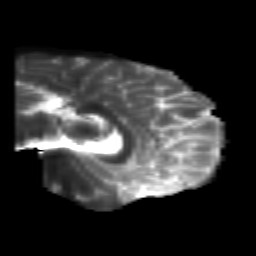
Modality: T2w
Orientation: sagittal
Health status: healthy
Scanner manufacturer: siemens
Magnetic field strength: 3 T
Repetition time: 10 s
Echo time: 0.092 s